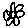
Label: flower